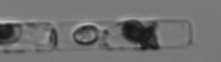
Label: Guinardia_delicatula_TAG_internal_parasite